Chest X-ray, AP view. Patient: 57 years old, sex F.
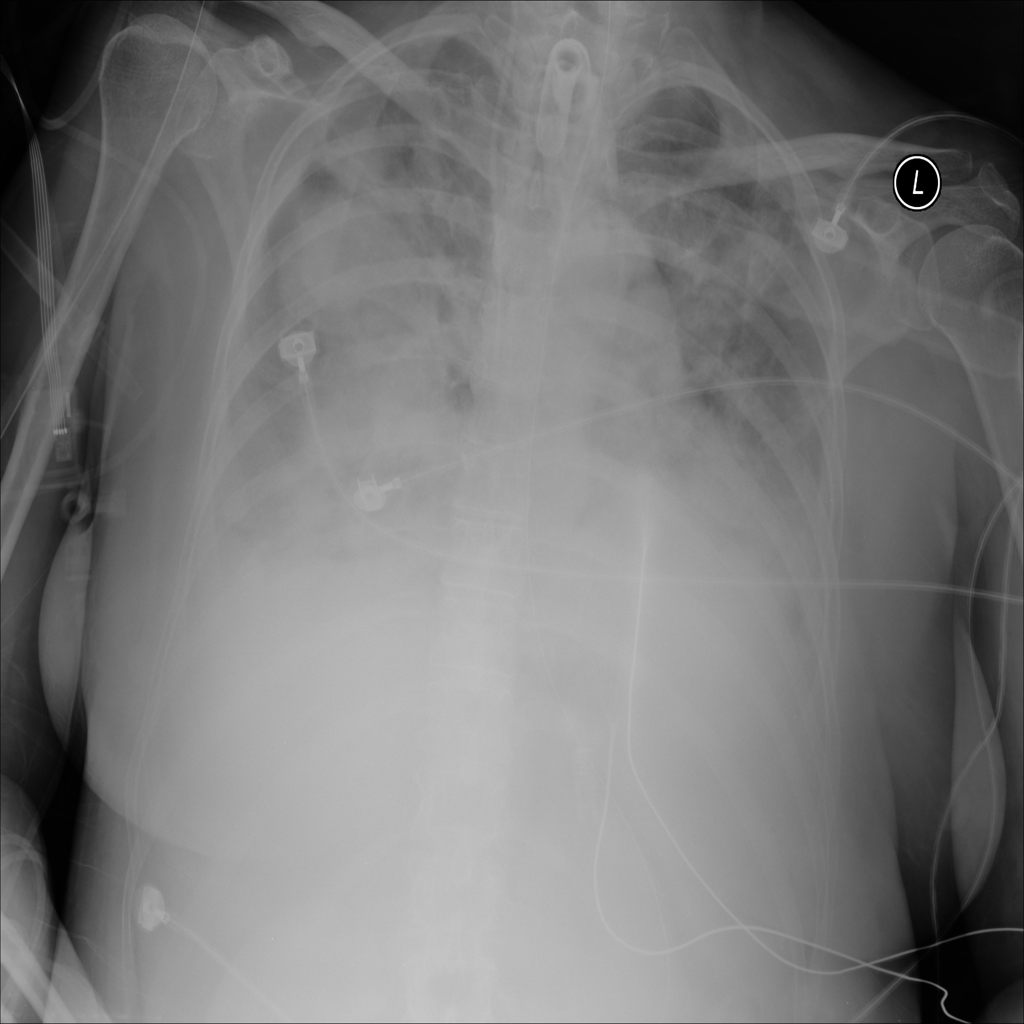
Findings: Effusion, Mass